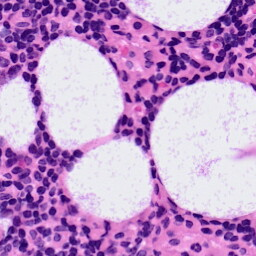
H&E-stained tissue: LymphNode